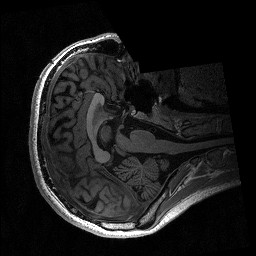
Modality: T1w
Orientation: axial